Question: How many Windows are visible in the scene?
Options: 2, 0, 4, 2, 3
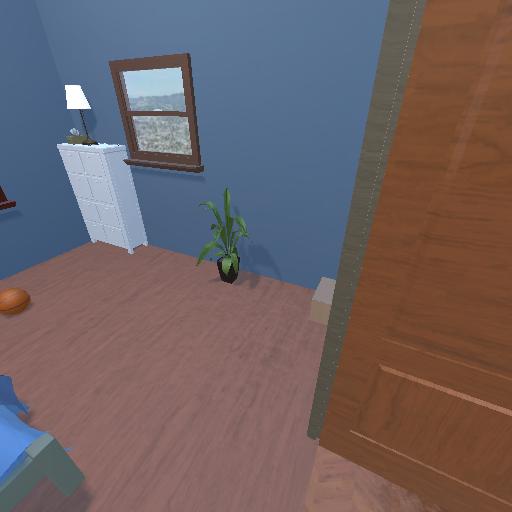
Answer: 2